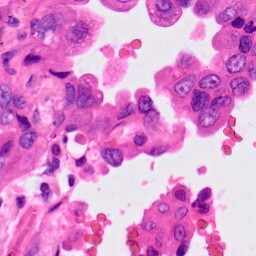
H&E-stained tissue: Lung